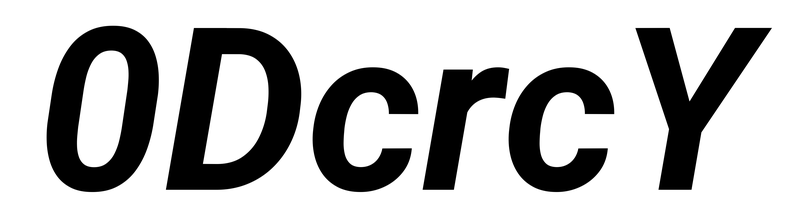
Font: Roboto-Italic_Bold_Italic